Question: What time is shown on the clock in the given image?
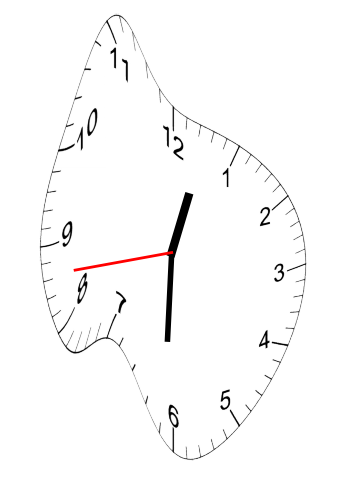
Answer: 12:30:43